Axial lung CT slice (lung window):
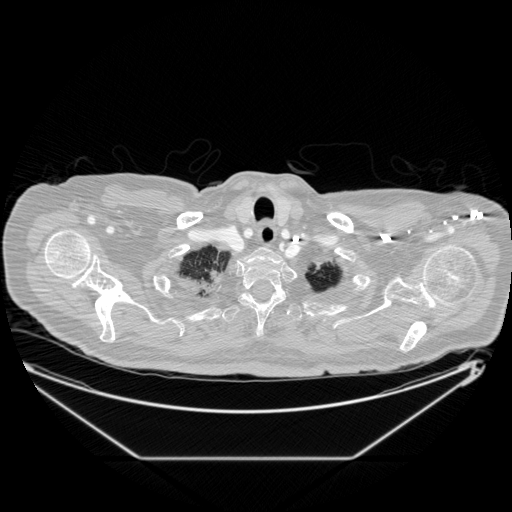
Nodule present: no